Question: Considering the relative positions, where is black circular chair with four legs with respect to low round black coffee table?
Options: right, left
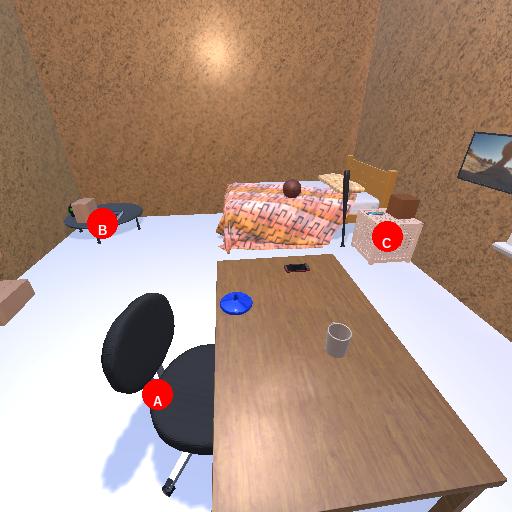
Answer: right